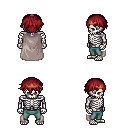
a pixel art fantasy rpg character, male body template, skeleton, gray cape, teal pants, brunette short bangs hairstyle, bronze tiara, four views (front, back, left, right), 2x2 character sprite sheet, small pixel art, hard edges, no anti-aliasing